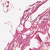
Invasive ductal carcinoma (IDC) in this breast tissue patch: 0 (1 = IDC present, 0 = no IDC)